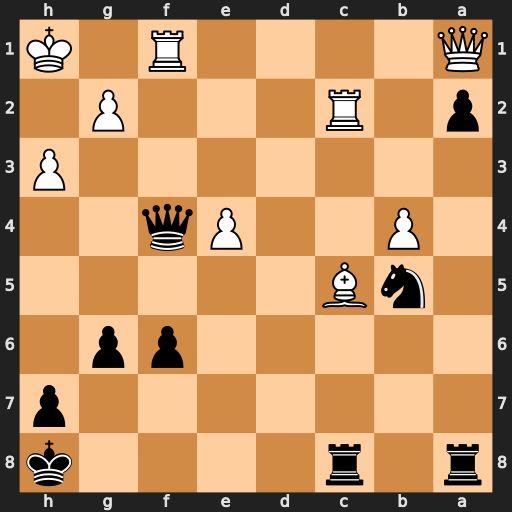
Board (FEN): r1r4k/7p/5pp1/1nB5/1P2Pq2/7P/p1R3P1/Q4R1K
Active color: b
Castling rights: -
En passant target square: -
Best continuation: Qxf1+ Qxf1 a1=Q